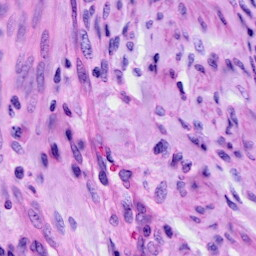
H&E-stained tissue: Cervix